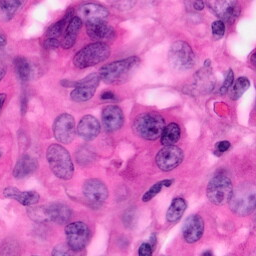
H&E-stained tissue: Pancreatic